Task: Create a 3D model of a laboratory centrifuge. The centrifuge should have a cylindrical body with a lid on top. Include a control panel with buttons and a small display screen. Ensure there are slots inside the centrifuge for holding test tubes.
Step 325:
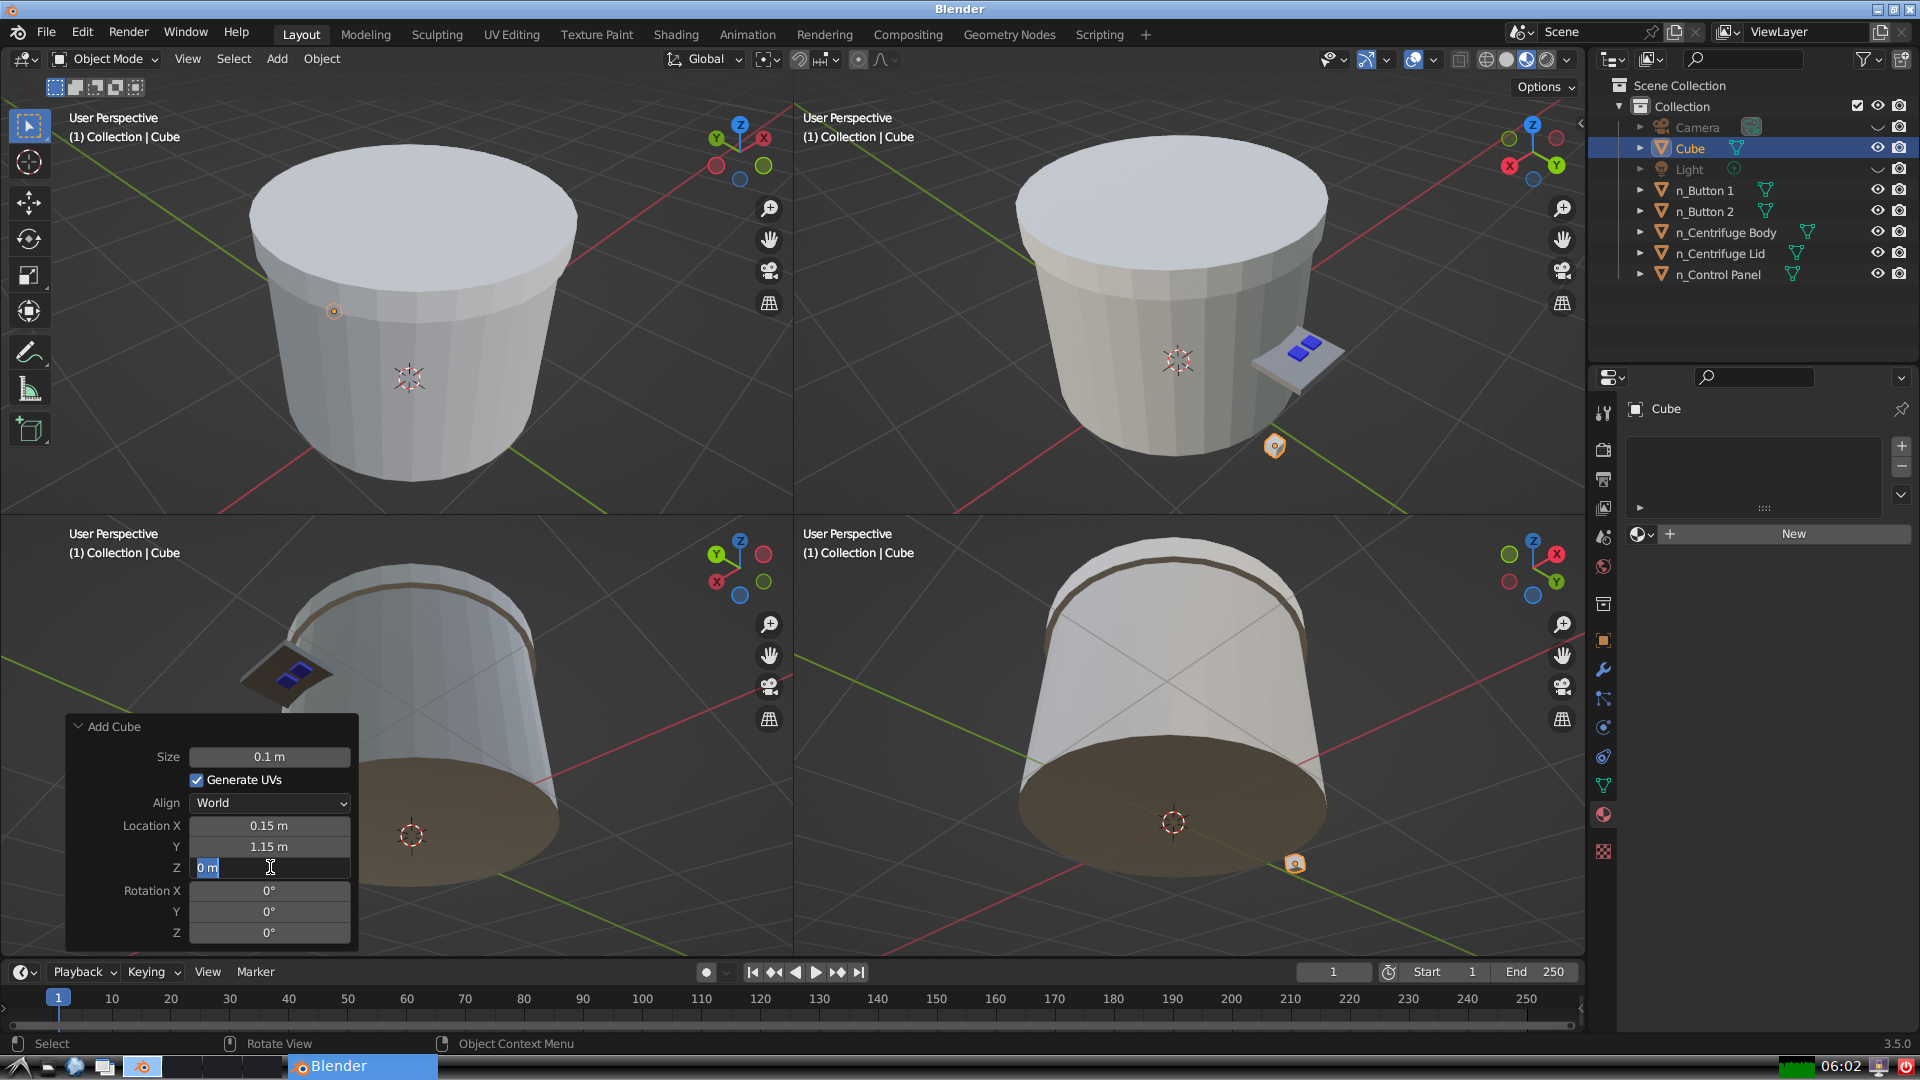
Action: input_text: 0.75